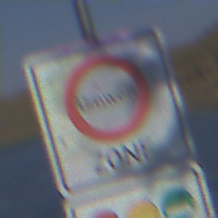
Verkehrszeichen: BeginnUmweltzone
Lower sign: FreistellungVomVerkehrsverbot1
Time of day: MorningAfternoon
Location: Outdoor (Nature)
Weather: Clear
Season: NotSpecified
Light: Natural